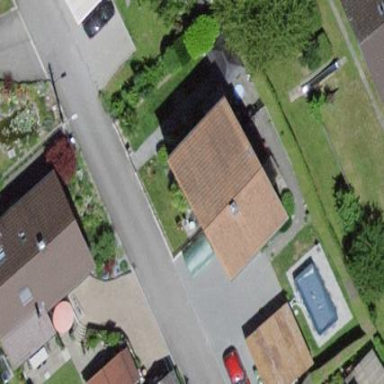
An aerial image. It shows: Simple house.